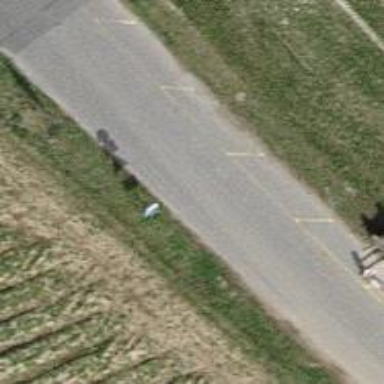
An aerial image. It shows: Unclassified asphalt road with no sidewalk.